Aerial crown-view tile of a tropical tree (Barro Colorado Island, Panama), acquired 20250317:
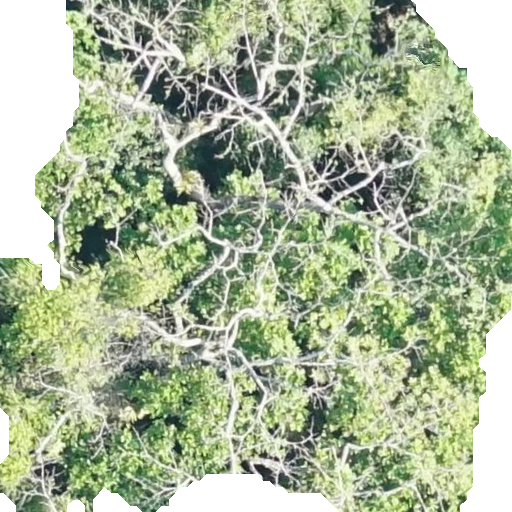
Species: Anacardium excelsum
GBIF accepted scientific name: Anacardium excelsum
Crown area: 376.988 m²